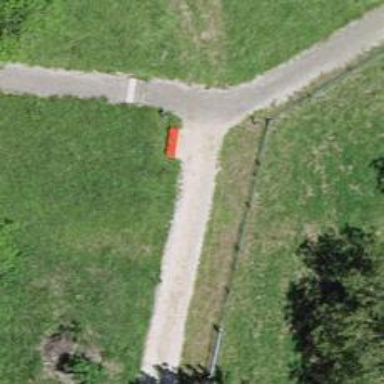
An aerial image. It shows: Bench.